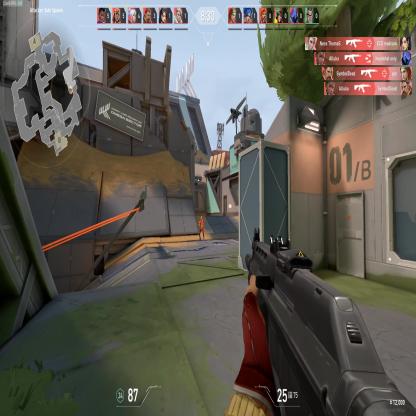
Label: enemy